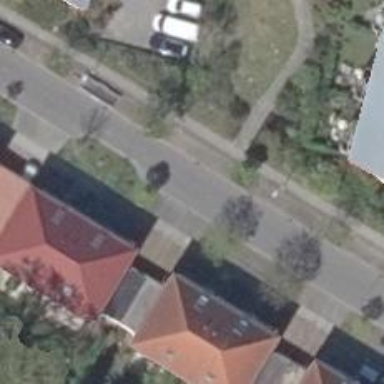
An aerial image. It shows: Residential road with asphalt surface. There are sidewalks on both sides of the road.